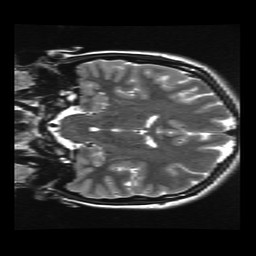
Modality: T2w
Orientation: coronal
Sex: female
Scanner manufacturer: ge
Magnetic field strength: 3 T
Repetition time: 5 s
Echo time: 0.1017 s